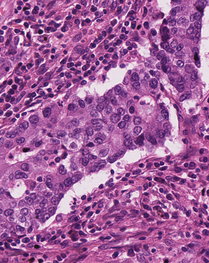
Tumor epithelial tissue: yes
Tumor-associated stroma tissue: yes
Normal tissue: no